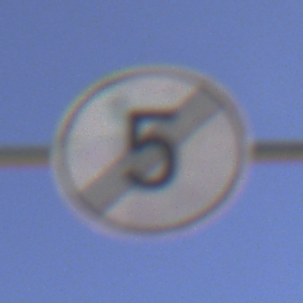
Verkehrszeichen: EndeGeschwindigkeit5
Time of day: MorningAfternoon
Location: Outdoor (Nature)
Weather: Clear
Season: NotSpecified
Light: Natural